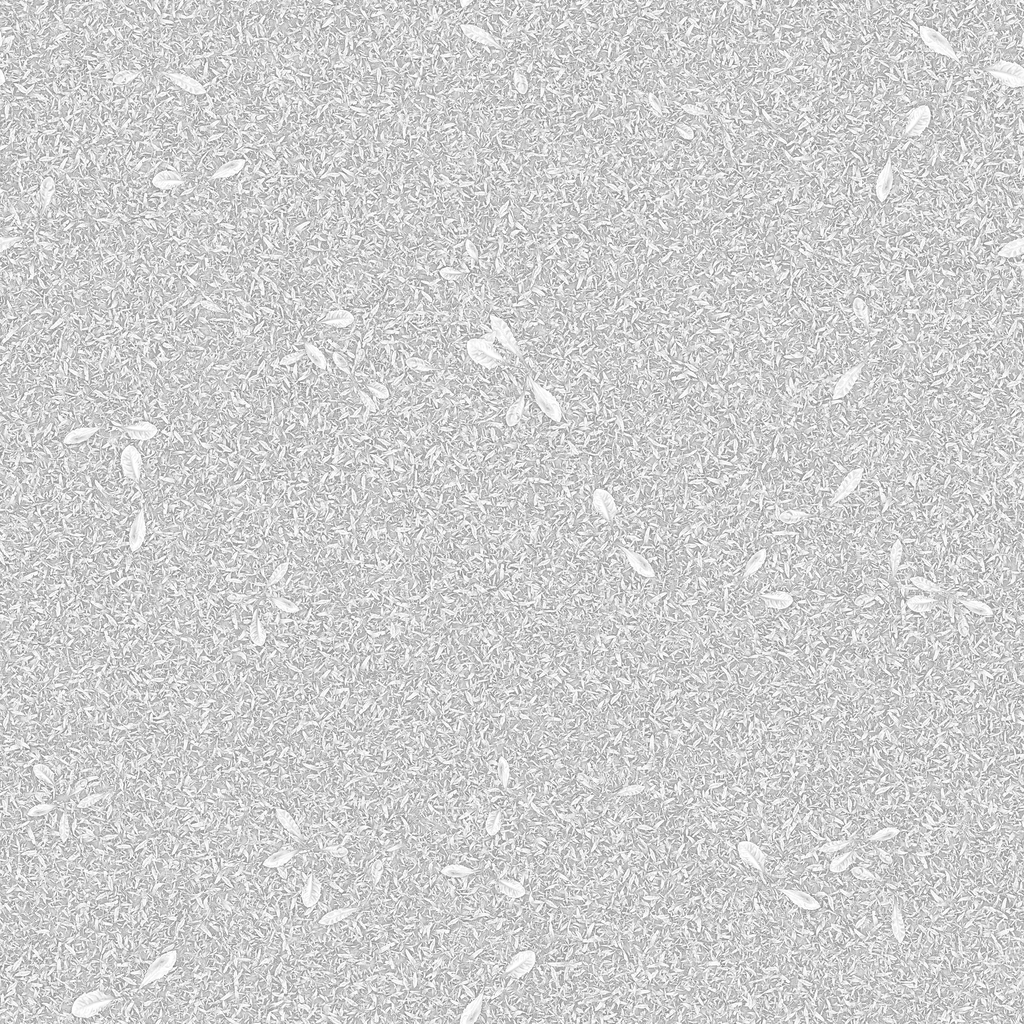
Texture map type: AmbientOcclusion